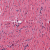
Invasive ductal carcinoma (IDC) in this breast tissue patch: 0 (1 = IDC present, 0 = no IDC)